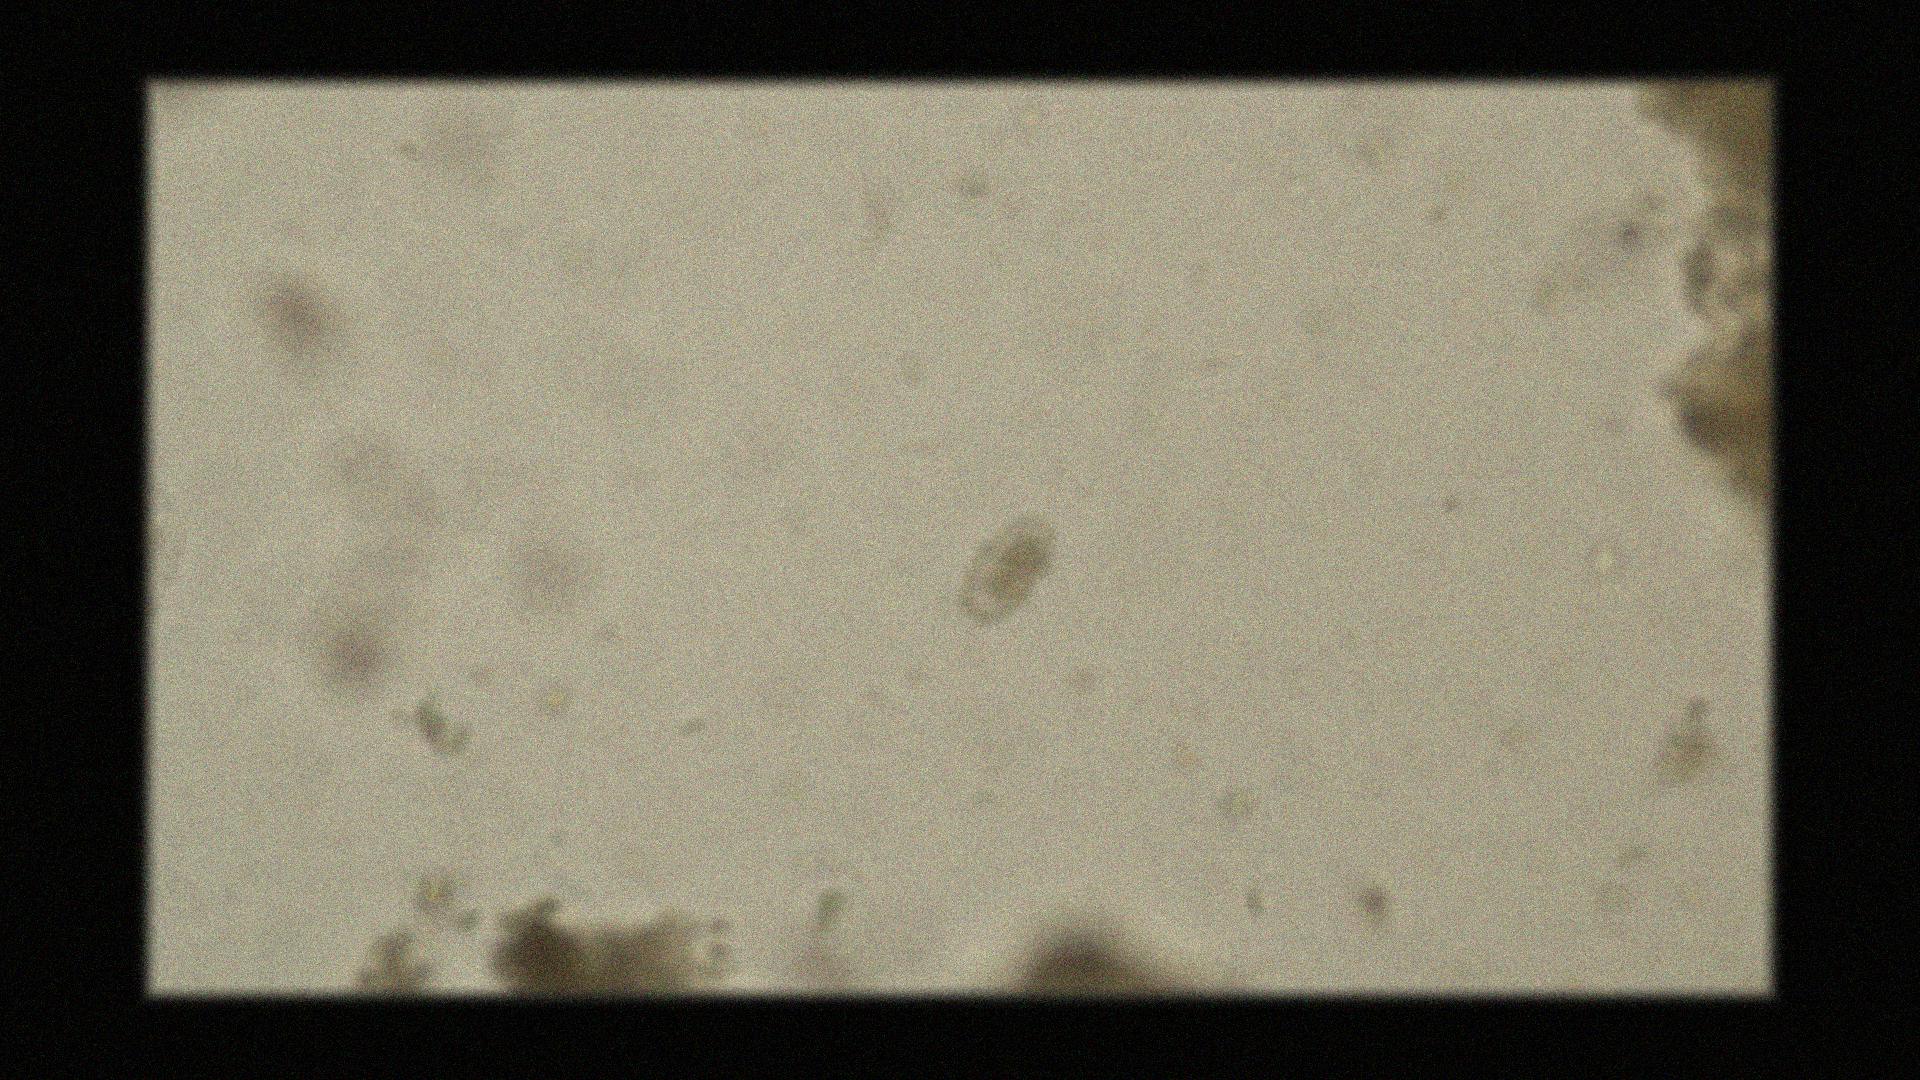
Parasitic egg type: Capillaria philippinensis